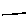
Label: line